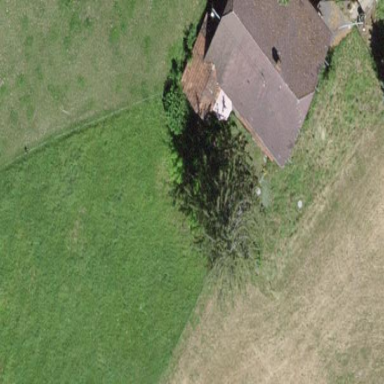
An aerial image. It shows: Farm building.